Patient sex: M
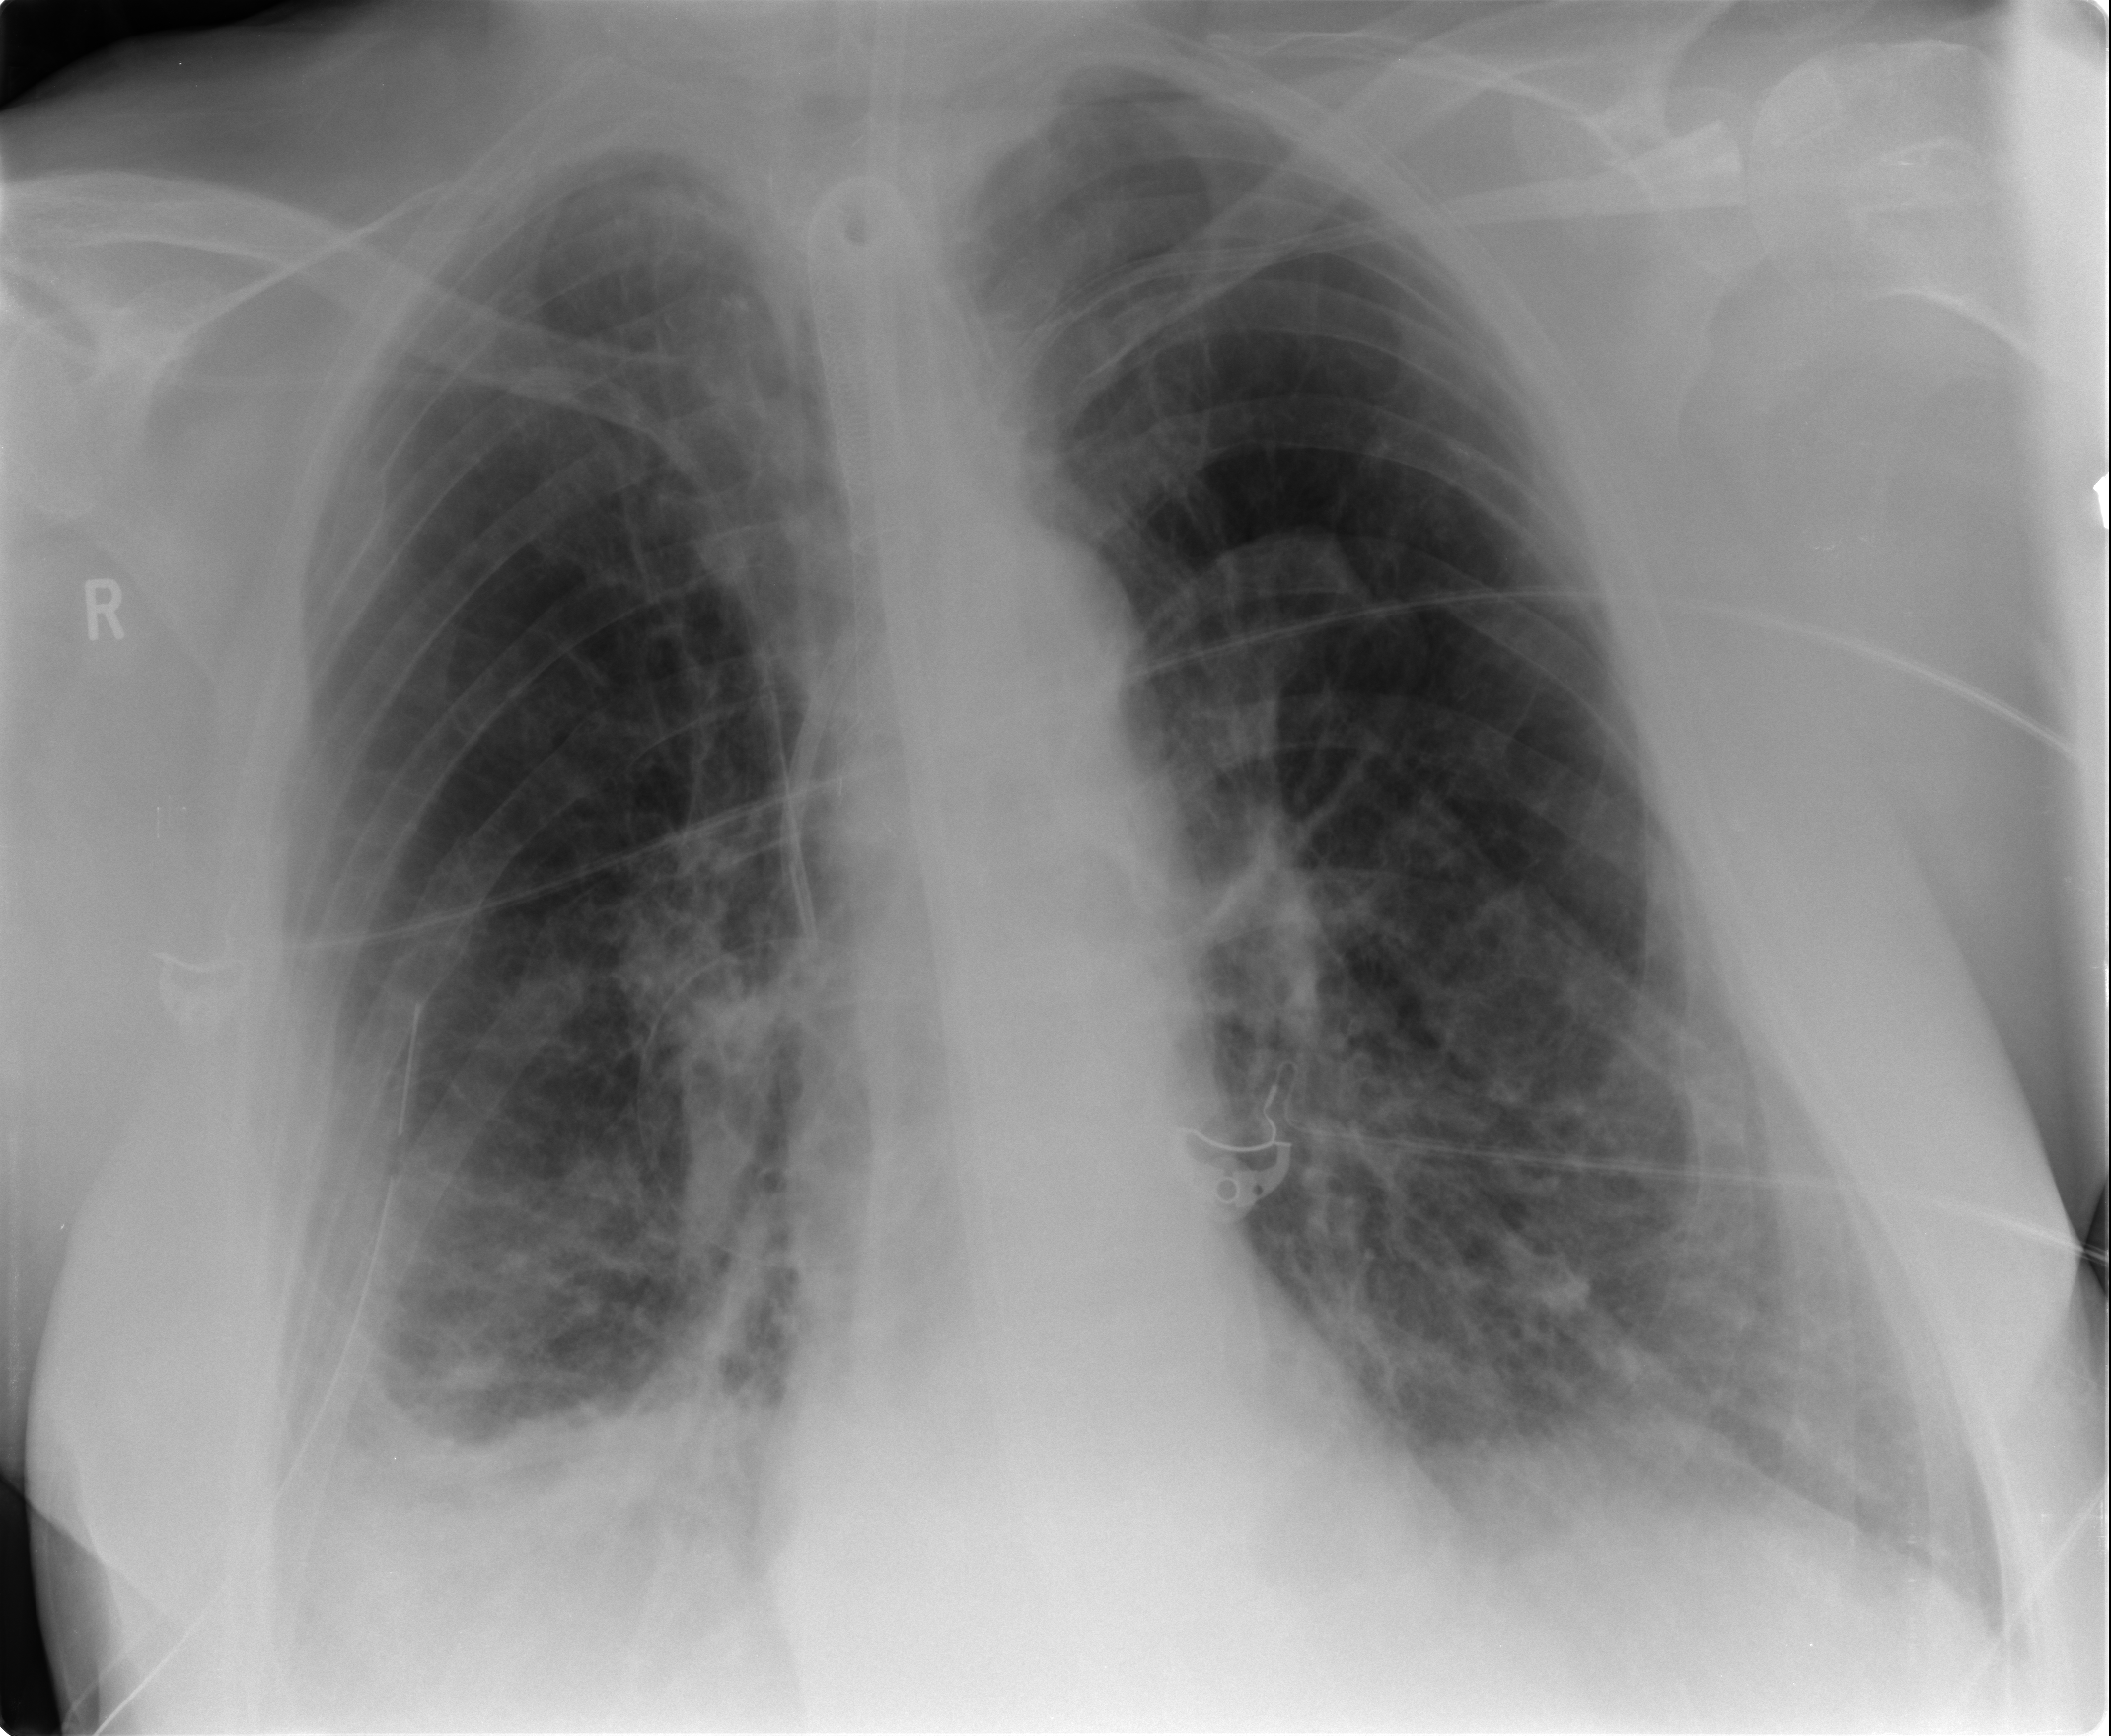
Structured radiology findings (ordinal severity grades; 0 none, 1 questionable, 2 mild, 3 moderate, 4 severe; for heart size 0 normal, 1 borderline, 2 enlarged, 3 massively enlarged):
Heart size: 0
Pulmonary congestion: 0
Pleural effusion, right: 2
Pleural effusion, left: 0
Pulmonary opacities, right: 2
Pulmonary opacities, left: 1
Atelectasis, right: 2
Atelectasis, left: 2